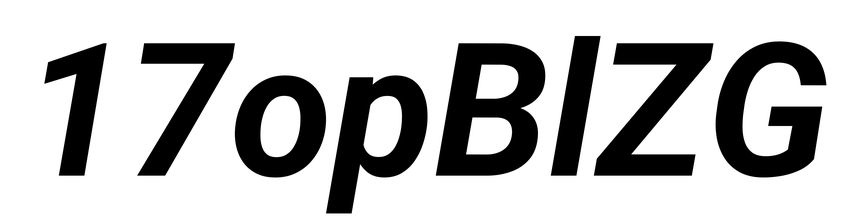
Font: Roboto-Italic_Bold_Italic